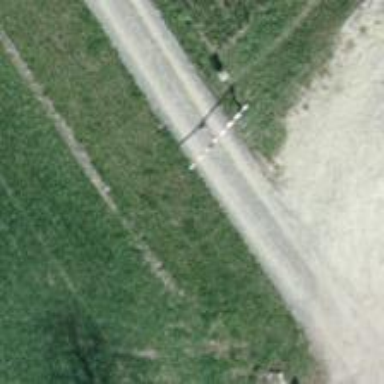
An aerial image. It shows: Path.